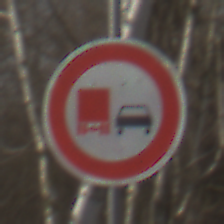
Verkehrszeichen: UeberholverbotKraftfahrzeuge
Umgebung: Outdoor, Nature
Tageszeit: MorningAfternoon
Wetter: Clear
Licht: Natural
Jahreszeit: Winter
Kontrast: HighContrast